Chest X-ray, PA view. Patient: 35 years old, sex M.
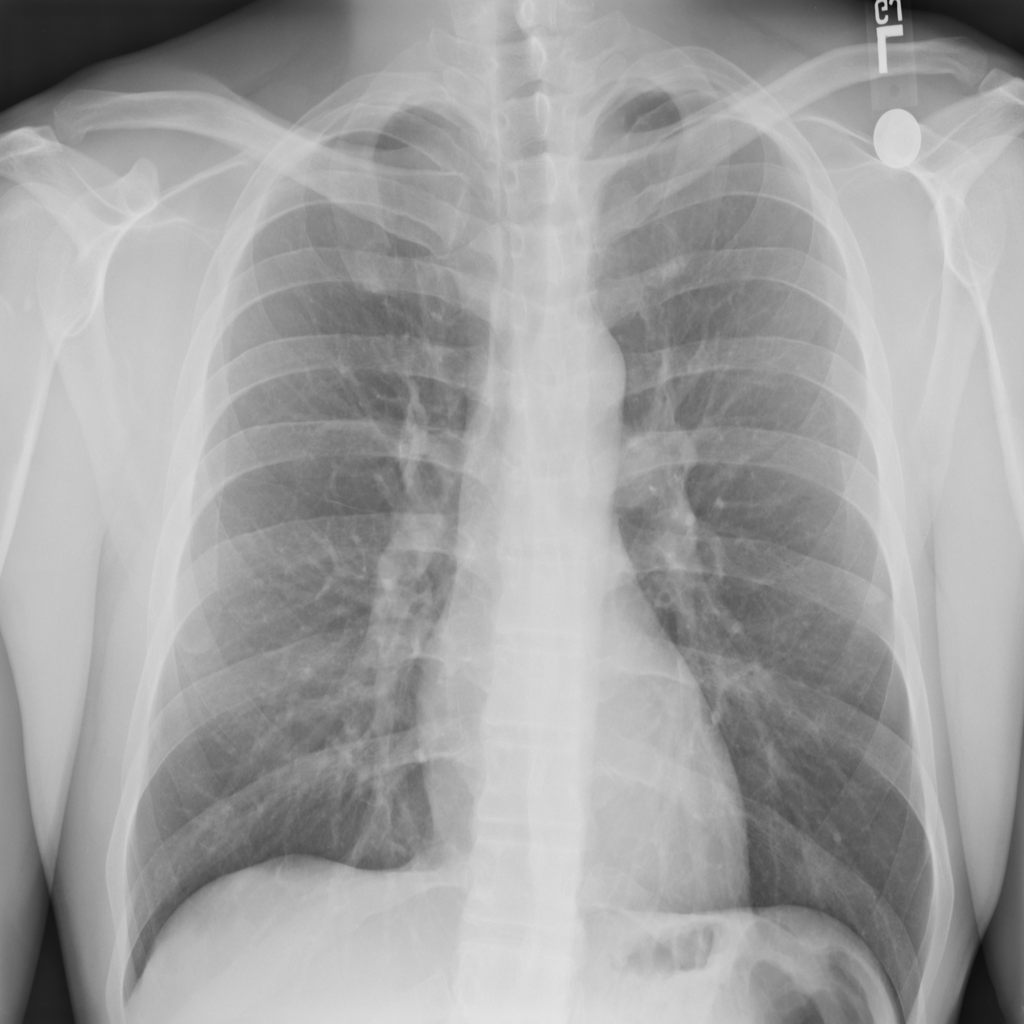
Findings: No Finding